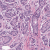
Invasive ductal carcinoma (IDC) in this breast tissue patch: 1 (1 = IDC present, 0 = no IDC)